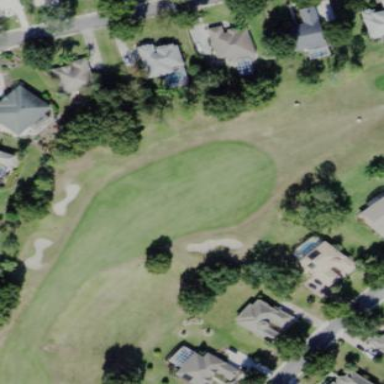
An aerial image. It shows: Golf course surrounded by greenery.